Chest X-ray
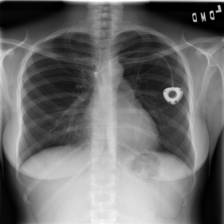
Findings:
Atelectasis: negative
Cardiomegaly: negative
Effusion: negative
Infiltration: negative
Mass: negative
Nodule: negative
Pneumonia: negative
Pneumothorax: negative
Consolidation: negative
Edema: negative
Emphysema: negative
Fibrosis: negative
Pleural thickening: negative
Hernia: negative